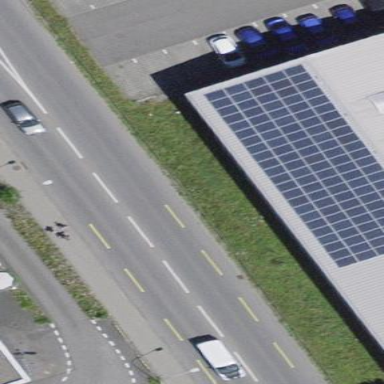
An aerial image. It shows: Solar photovoltaic panel generator.